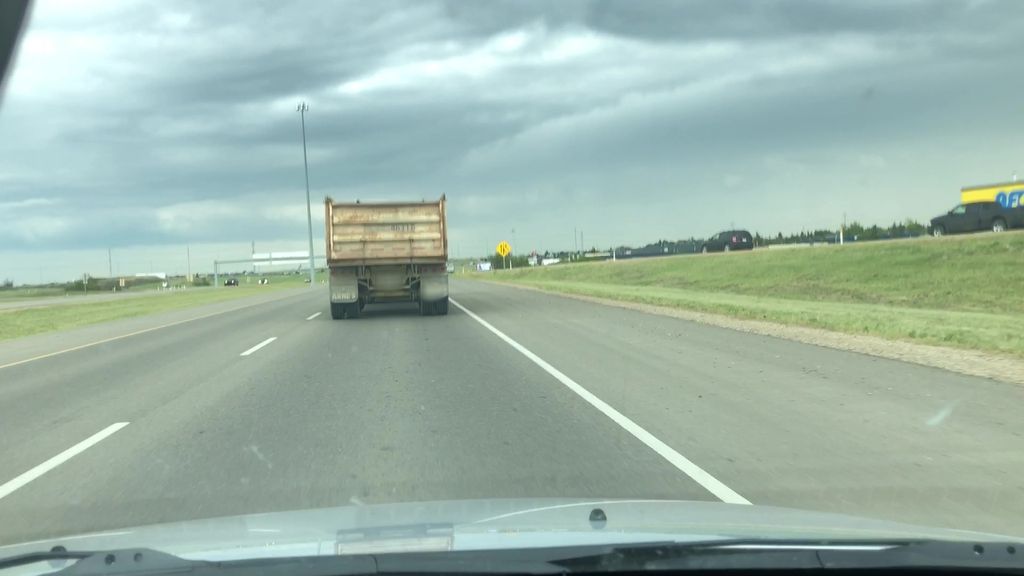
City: edmonton